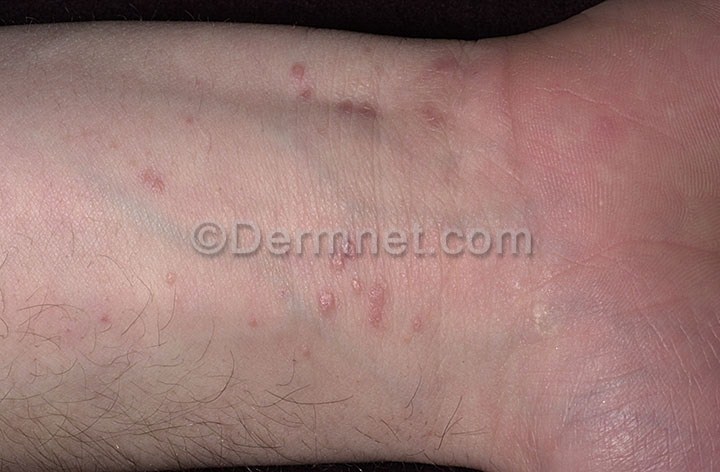
Disease: Nail Fungus and other Nail Disease